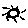
Label: sun